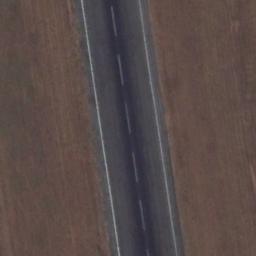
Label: runway